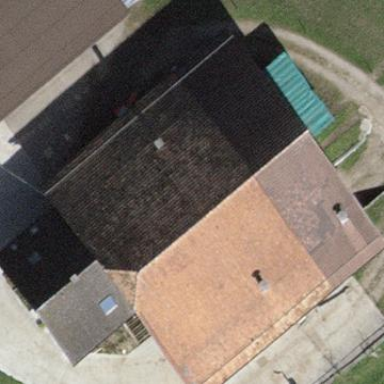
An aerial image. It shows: Farm building.